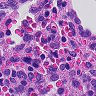
Metastatic tissue present: no